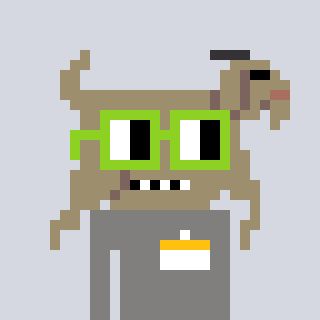
a pixel art character with square light green glasses, a goat-shaped head and a bluegrey-colored body on a cool background